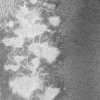
Atmospheric dust classification: not_dusty